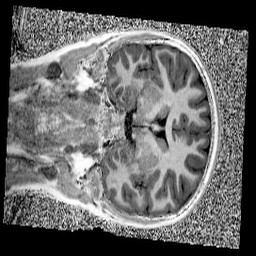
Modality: UNIT1
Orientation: coronal
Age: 9
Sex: male
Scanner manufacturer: siemens
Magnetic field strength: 3 T
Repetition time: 4 s
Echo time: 0.00299 s